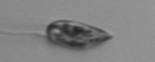
Label: Prorocentrum_triestinum